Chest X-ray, AP view. Patient: 47 years old, sex F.
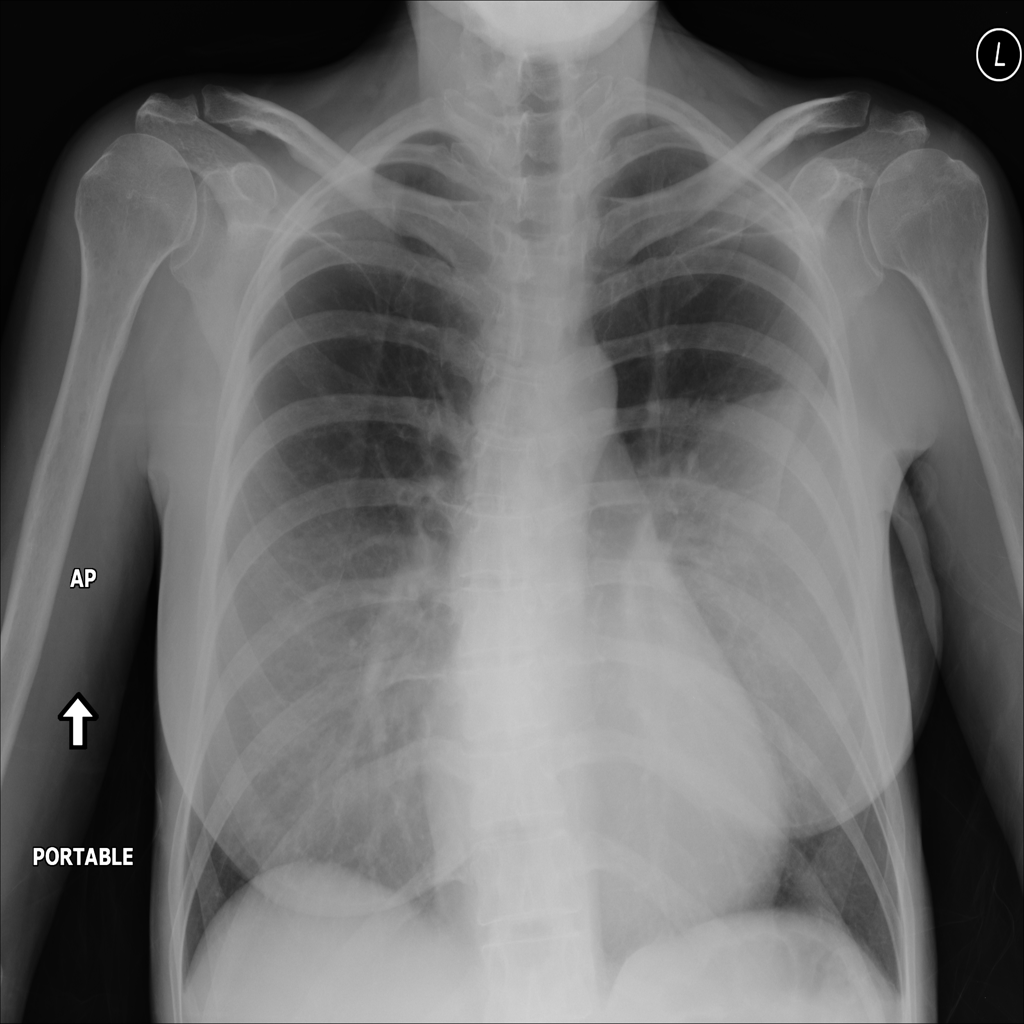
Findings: No Finding